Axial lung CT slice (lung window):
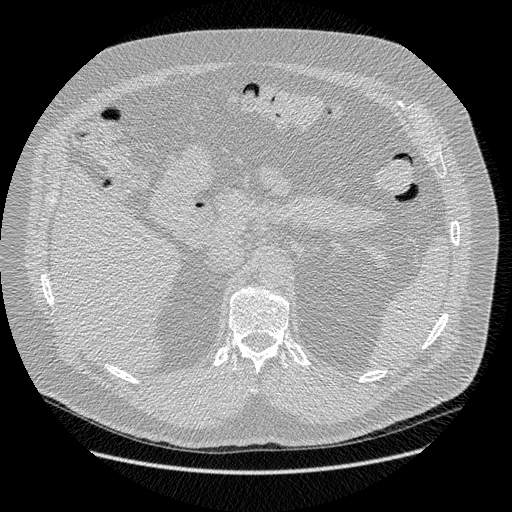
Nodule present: no